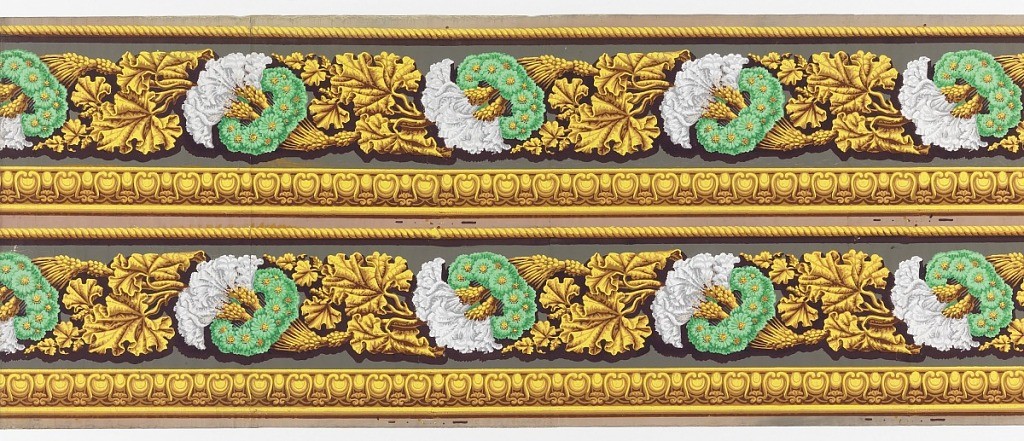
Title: Border
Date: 1825–40
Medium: Block printed on paper
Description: Two identical bands composed of gold molding and gold rope, blossoming wheat stalks surrounded by green floral wreaths alternating with leaves.
H# 374